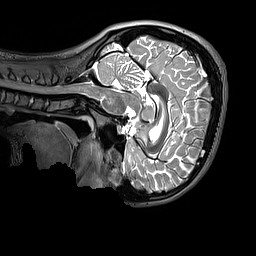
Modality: T2w
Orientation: sagittal
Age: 14
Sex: female
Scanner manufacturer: siemens
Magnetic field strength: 3 T
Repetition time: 3.2 s
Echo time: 0.408 s